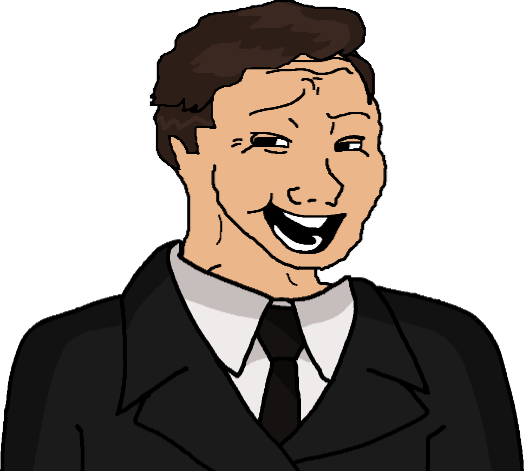
Label: 5_Smugjak